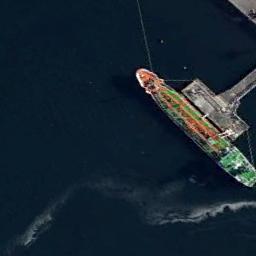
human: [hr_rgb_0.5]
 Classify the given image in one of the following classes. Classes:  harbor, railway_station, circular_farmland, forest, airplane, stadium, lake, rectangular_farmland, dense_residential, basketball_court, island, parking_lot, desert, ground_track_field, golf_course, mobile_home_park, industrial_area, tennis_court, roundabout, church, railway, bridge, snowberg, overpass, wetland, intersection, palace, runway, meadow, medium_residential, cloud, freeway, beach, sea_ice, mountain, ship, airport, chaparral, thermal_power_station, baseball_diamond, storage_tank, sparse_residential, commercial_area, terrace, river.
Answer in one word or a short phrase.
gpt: ship